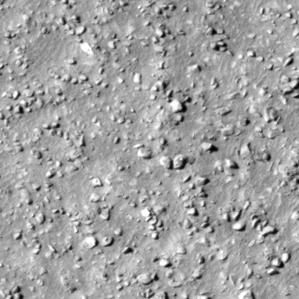
Label: non_frost